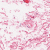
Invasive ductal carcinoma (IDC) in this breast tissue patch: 0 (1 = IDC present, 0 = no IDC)